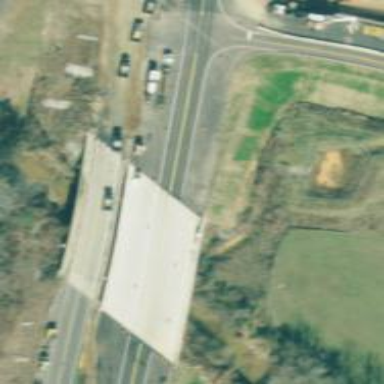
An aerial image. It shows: Trunk highway bridge with dual carriageway.